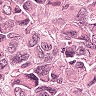
Metastatic tissue present: yes